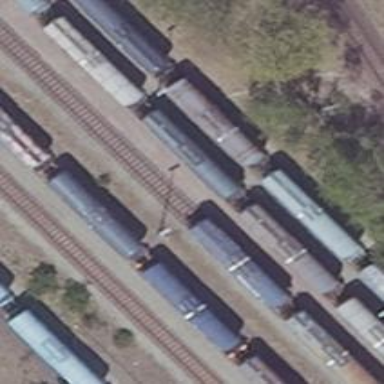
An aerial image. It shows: Railway yard in service.